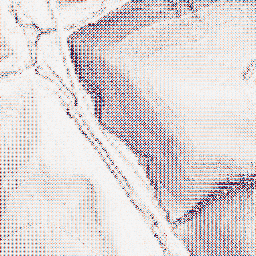
Category: wavelet
Decomposition family: wavelet_biorthogonal
Decomposition parameters: wavelet: bior1.3
level: 1
Upsampling method: regularized
Upsampling parameters: scale: 2
lambda_reg: 0.1
Upsampling scale: 2